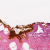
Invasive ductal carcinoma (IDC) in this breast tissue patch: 0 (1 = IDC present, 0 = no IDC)